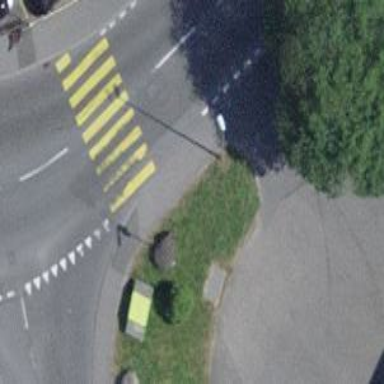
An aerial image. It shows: Kerb barrier.